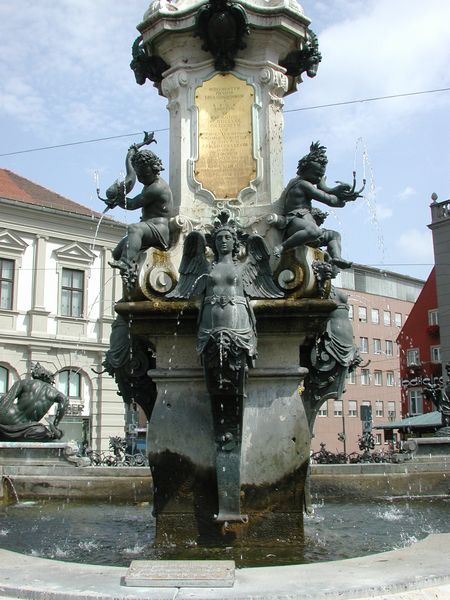
Titel: Augustusbrunnen
Künstler: Hubert Gerhard
Standort: Augsburg, Maximilianstraße (EU - D - B)
Schlagwörter: flügel, himmel, nackt, wasser, wolken, stadt, brust, busen, säule, barock, sockel, stein, häuser, nass, gold, brunnen, kinder, engel, skulptur, springbrunnen, brüste, schrift, fassade, fassaden, platz, figuren, tafel, inschrift, ornamente, bronze, foto, schild, vergoldet, plakette, fisch, skulpturen, voluten, wesen, nymphen, fabelwesen, putten, schrifttafel, tafeln, speien, neptun, gol, hermen, brunnenfiguren, götterfiguren, wasserspeiher